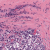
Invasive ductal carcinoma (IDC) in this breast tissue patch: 1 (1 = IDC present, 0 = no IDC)